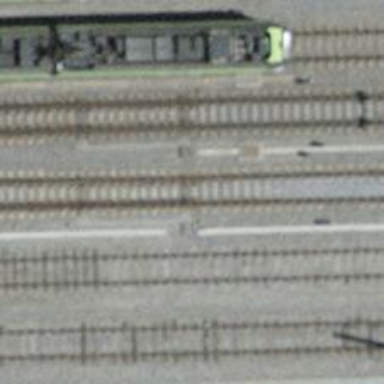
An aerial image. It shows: Railway switch.